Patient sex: M
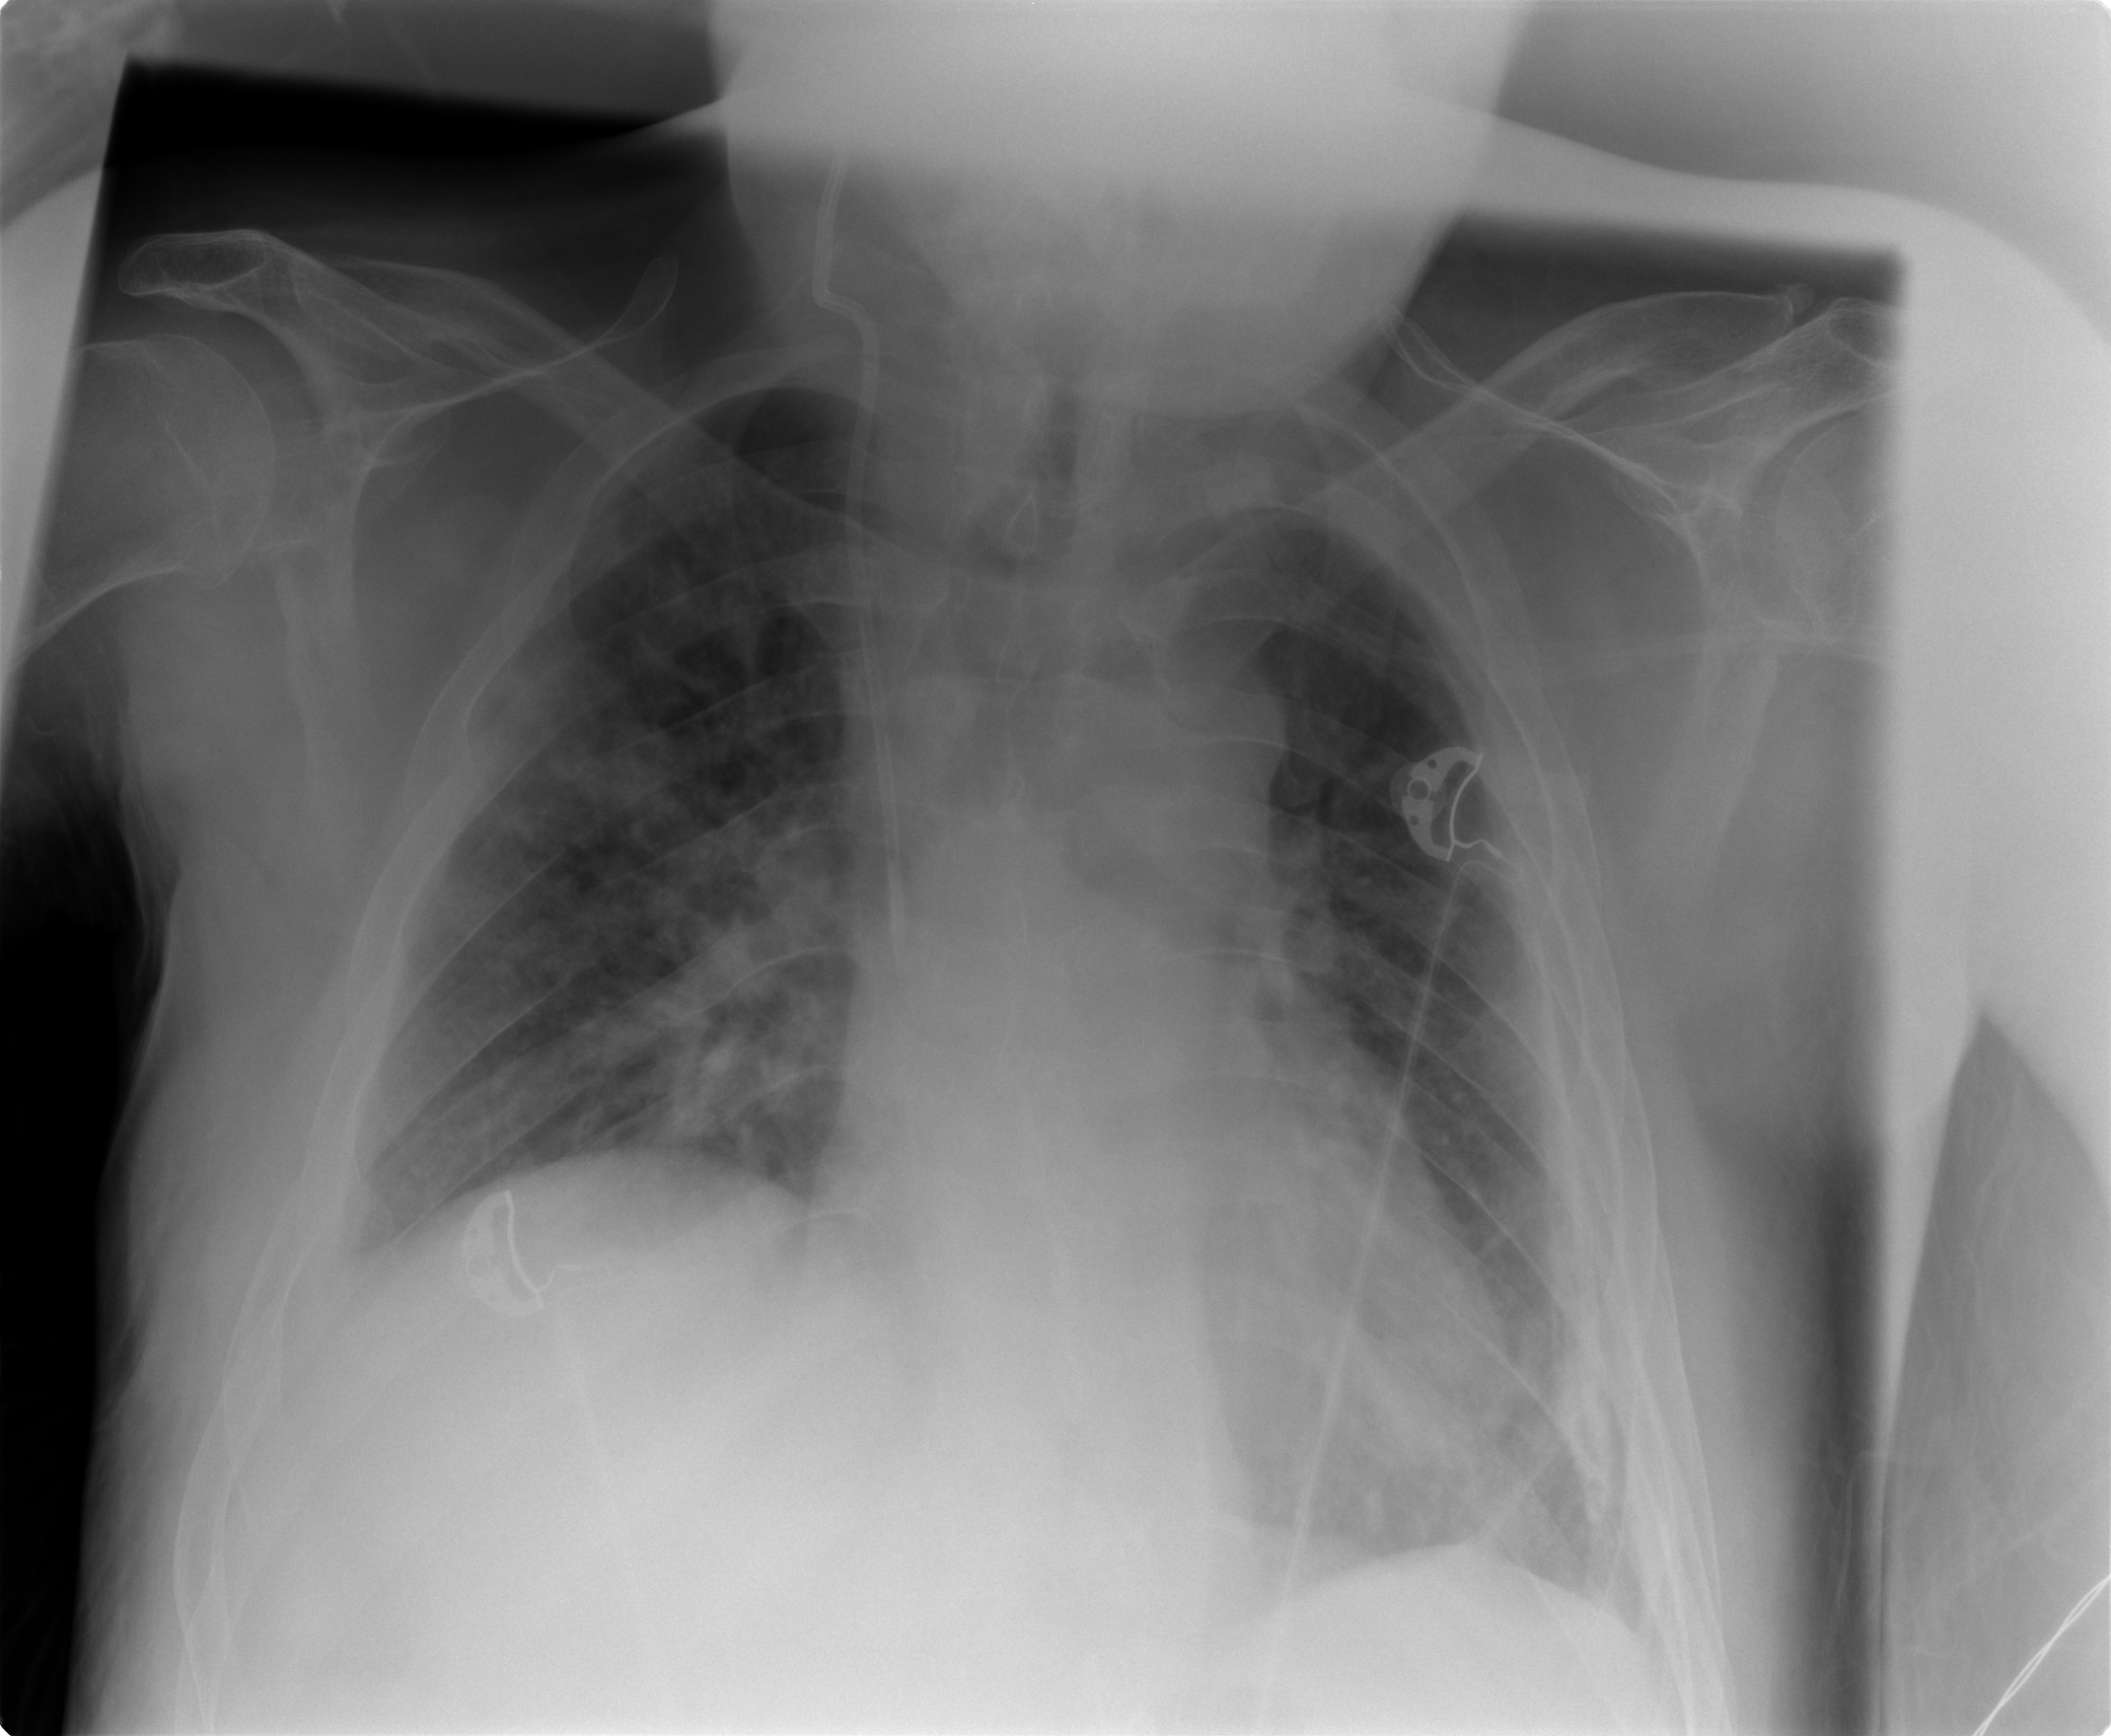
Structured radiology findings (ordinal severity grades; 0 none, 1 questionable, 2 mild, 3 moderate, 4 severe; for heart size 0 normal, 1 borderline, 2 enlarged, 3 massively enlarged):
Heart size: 0
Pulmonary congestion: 2
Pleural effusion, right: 1
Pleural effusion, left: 0
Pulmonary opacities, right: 3
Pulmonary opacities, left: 1
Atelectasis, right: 2
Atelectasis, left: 2